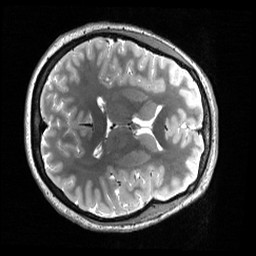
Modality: T2w
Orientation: axial
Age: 26
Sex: female
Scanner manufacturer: siemens
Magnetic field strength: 3 T
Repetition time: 3.2 s
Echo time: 0.565 s